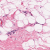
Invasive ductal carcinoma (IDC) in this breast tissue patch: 0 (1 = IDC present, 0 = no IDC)